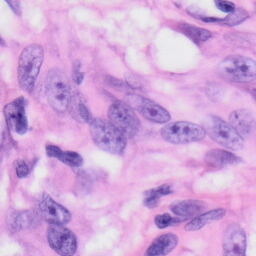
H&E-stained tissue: Skin